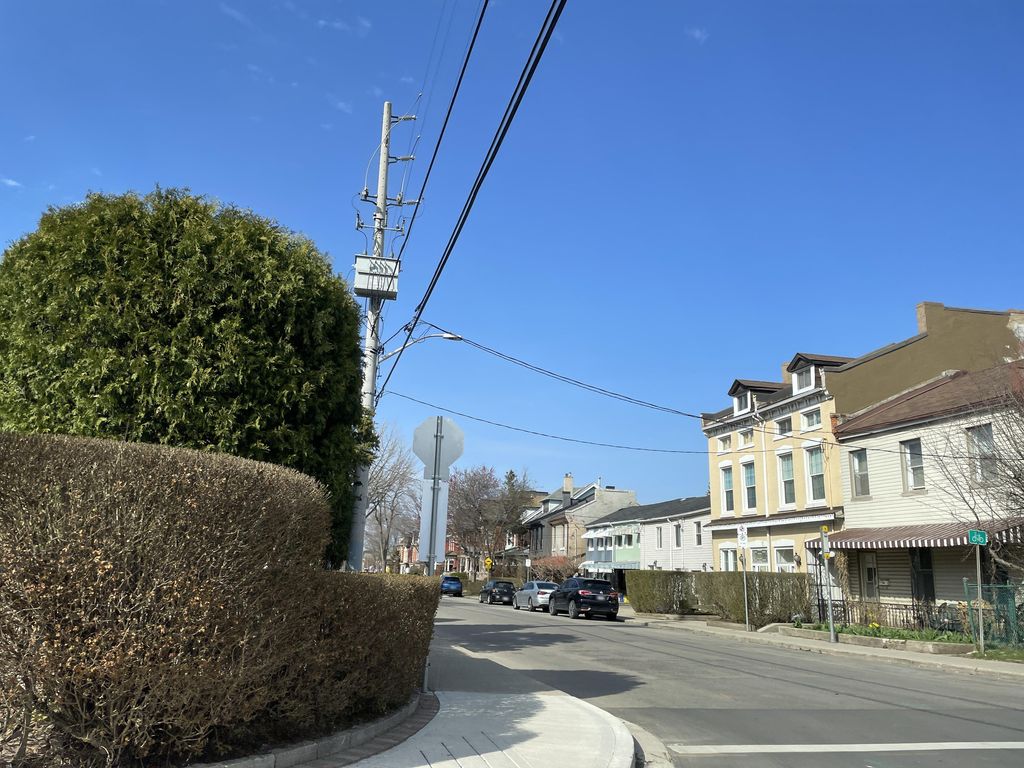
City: hamilton